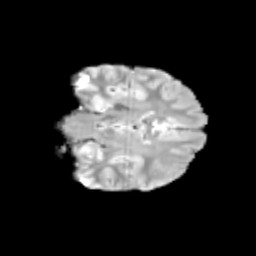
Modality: T2w
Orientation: coronal
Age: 12
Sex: male
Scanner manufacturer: siemens
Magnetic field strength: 3 T
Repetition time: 3.8 s
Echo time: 0.07 s